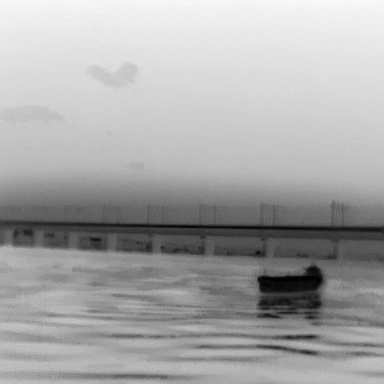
There is a liner in the infrared image.